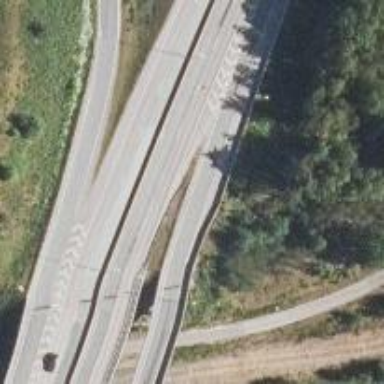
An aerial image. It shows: Trunk link highway with tertiary functional class.